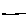
Label: line